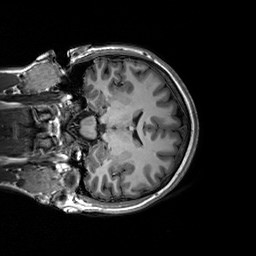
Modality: T1w
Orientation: coronal
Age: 25
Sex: female
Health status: healthy
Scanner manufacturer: siemens
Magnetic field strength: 3 T
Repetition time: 2.3 s
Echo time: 0.00236 s